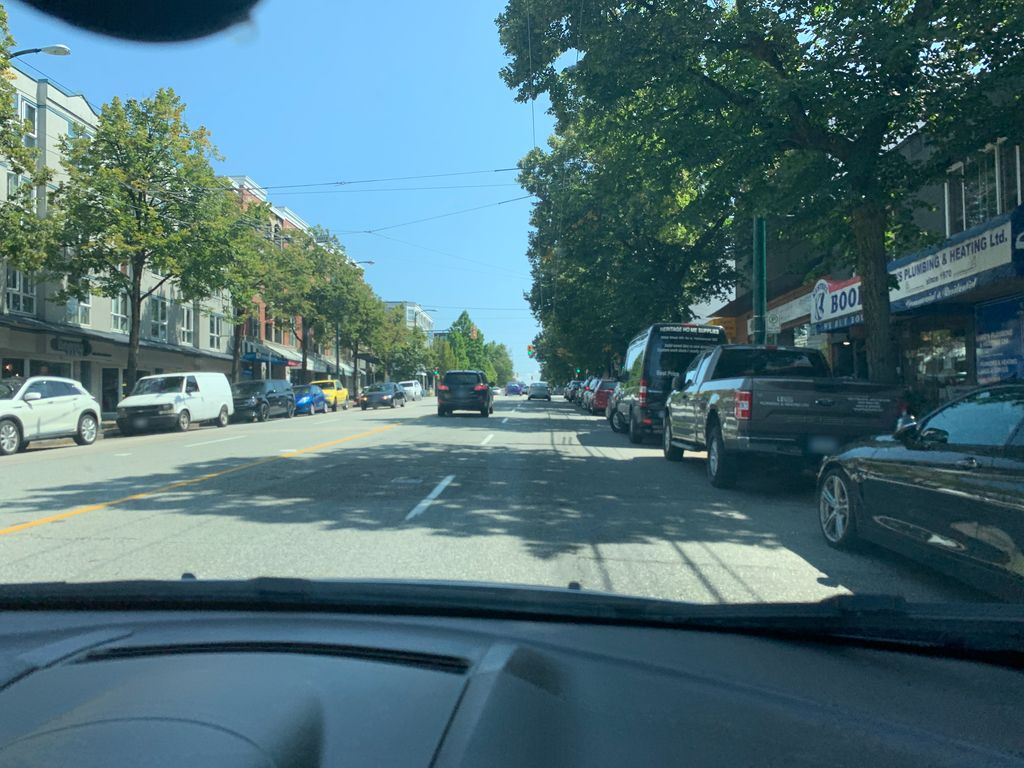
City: vancouver